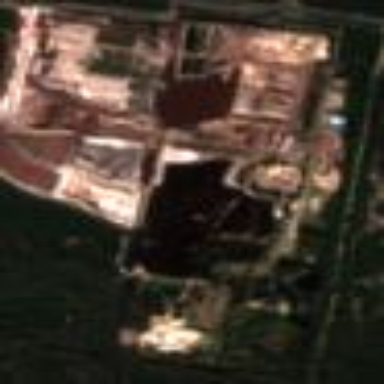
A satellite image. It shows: Sand quarry.